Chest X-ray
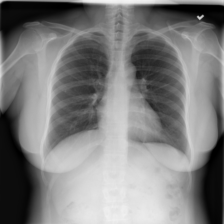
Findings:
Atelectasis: negative
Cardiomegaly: negative
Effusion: negative
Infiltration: negative
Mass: negative
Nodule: negative
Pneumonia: negative
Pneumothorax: negative
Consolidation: negative
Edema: negative
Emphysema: negative
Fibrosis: negative
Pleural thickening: negative
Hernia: negative